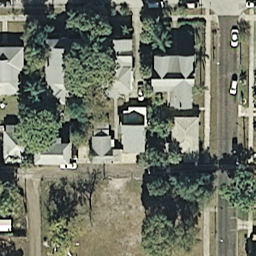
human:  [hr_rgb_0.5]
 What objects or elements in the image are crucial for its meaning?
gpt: medium residential